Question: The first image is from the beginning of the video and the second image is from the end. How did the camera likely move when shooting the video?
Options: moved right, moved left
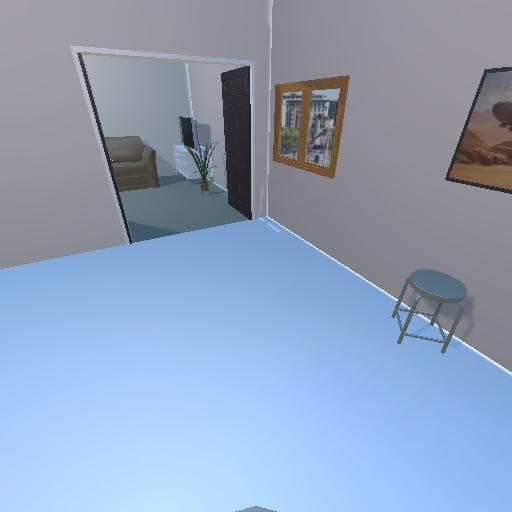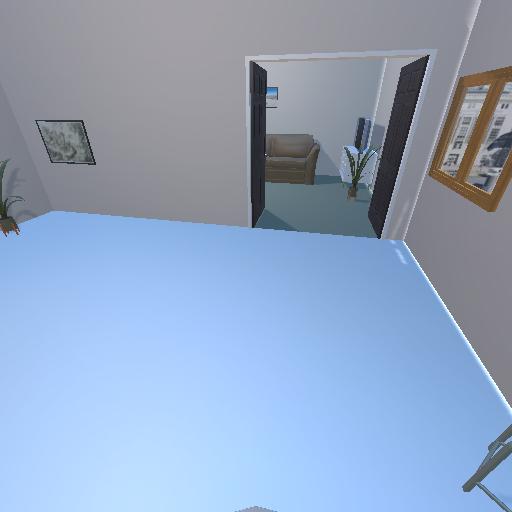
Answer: moved right